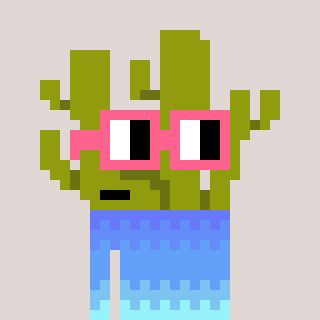
a pixel art character with square pink glasses, a cactus-shaped head and a grayscale-colored body on a warm background